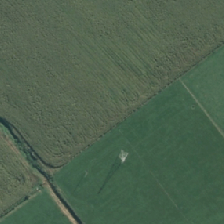
Land cover: shortrotation_cropland